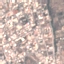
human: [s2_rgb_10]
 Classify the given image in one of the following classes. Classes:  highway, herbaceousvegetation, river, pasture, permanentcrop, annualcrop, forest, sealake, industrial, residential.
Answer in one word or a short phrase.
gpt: Residential